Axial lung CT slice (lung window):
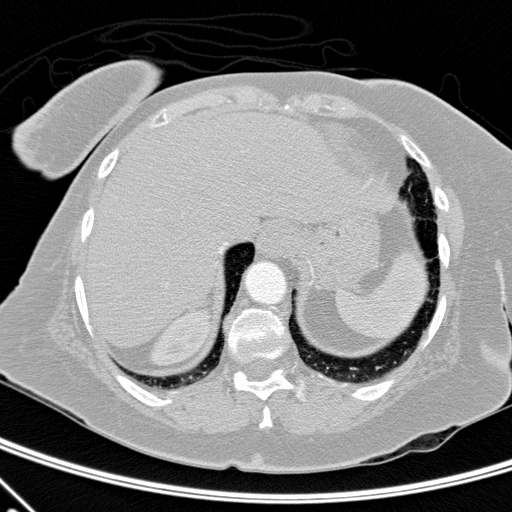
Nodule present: no